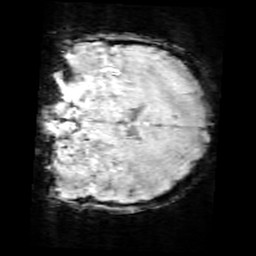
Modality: SWI
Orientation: coronal
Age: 12
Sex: male
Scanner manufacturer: siemens
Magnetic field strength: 3 T
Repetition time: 0.027 s
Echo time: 0.02 s